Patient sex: M
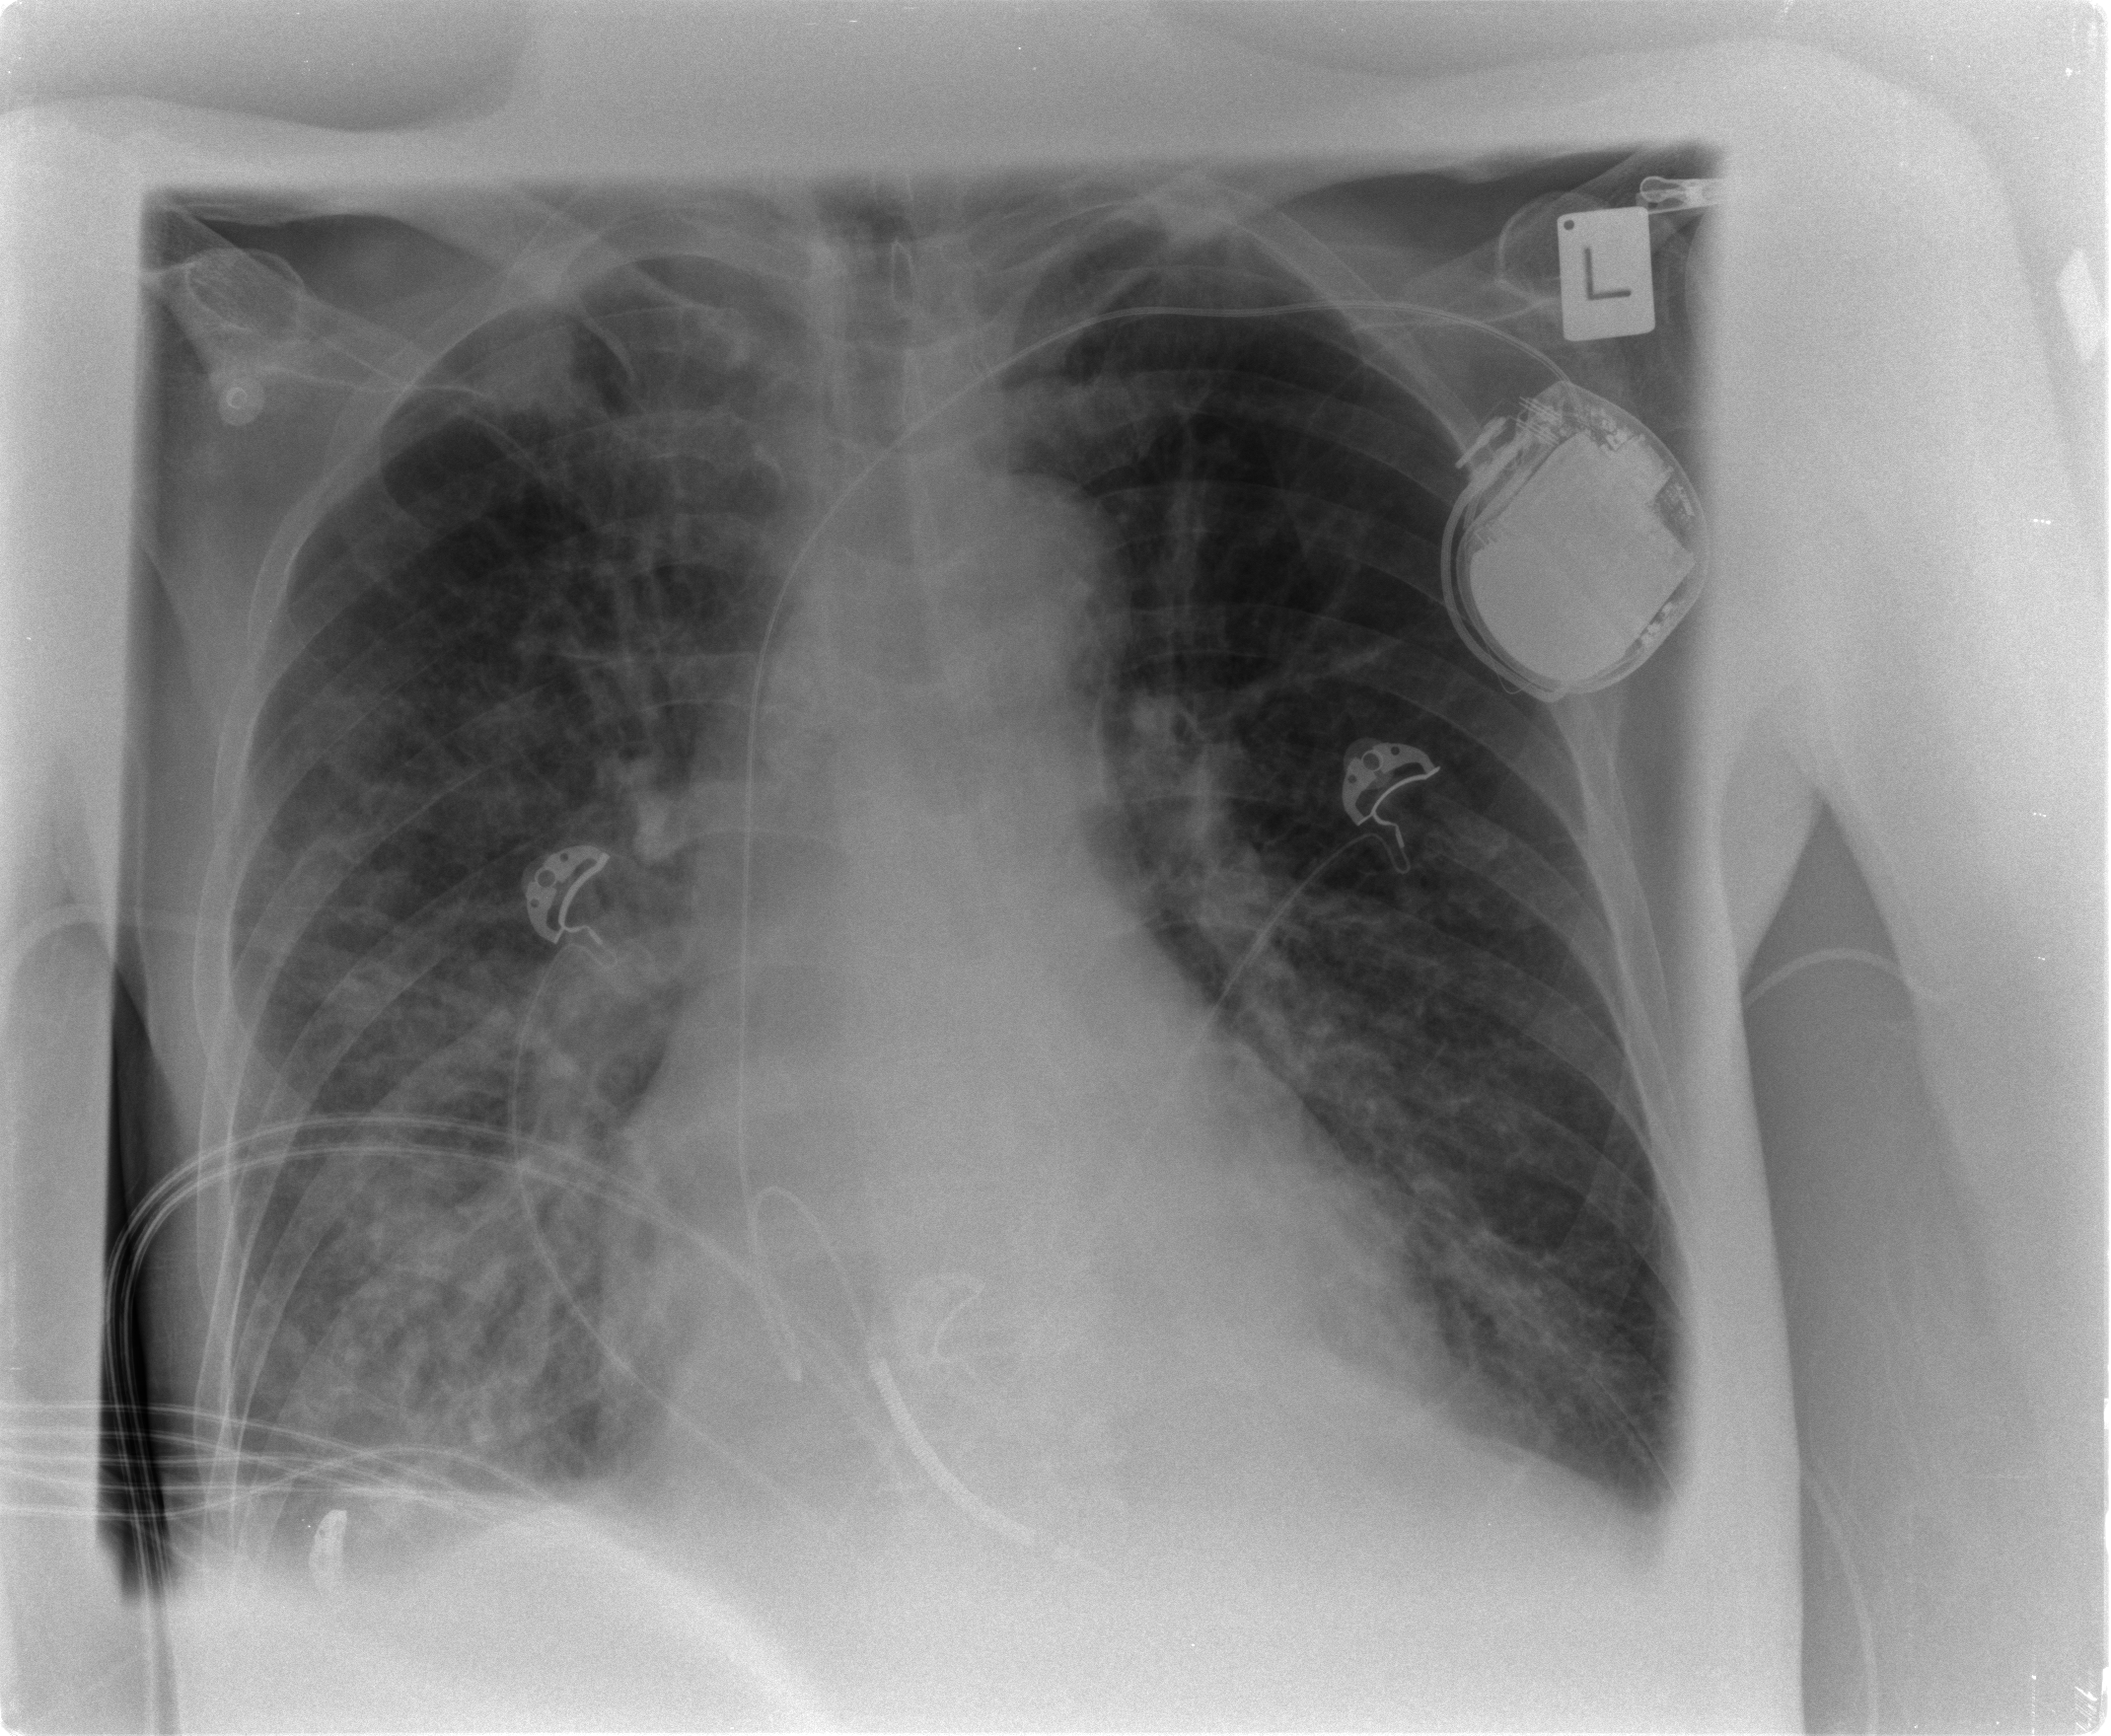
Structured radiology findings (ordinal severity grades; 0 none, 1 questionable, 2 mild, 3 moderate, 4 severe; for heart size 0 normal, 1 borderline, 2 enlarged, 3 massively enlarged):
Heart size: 2
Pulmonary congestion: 2
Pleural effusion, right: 1
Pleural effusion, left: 1
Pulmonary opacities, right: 2
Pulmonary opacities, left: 1
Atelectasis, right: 2
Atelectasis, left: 1